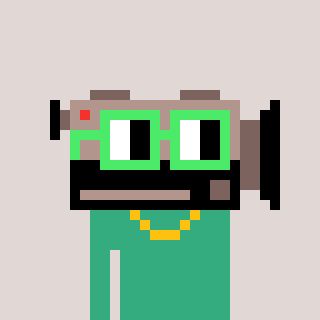
a pixel art character with square light green glasses, a camcorder-shaped head and a teal-colored body on a warm background